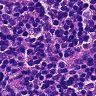
Metastatic tissue present: no